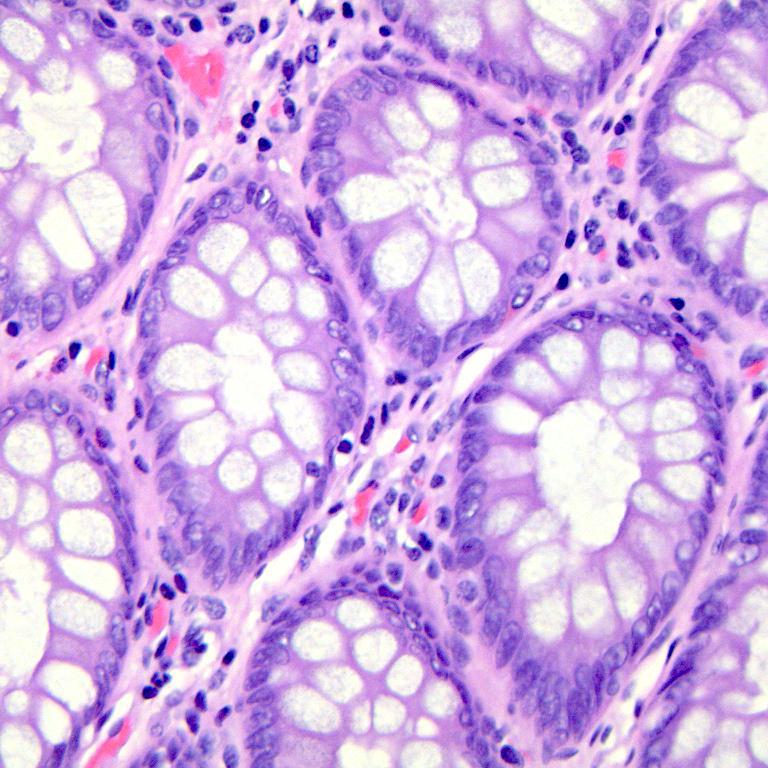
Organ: colon
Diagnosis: benign